Question: Any Excel VBA code can process selecting or unselecting checkboxes in the dragged area by mouse and shade the area at the same time? The attached image is what I want.

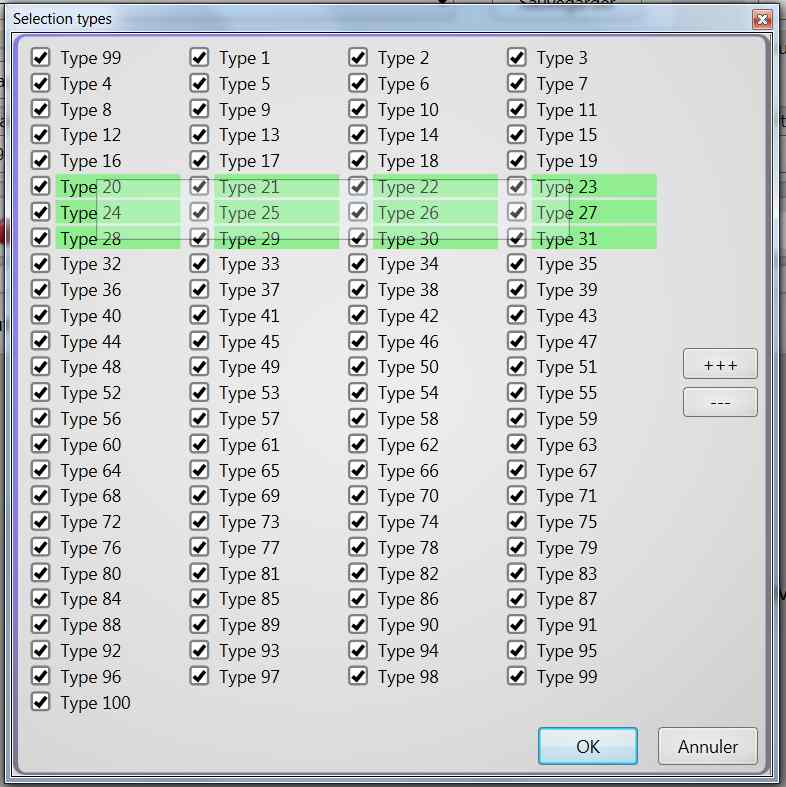
Answer: Short answer: No. VBA userforms don't allow selecting checkboxes by dragging.